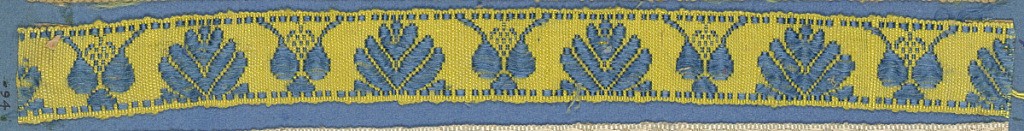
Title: Trimming
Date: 19th century
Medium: silk Technique: woven
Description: Blue and yellow trimming fragment with a leaf design and conventional forms.